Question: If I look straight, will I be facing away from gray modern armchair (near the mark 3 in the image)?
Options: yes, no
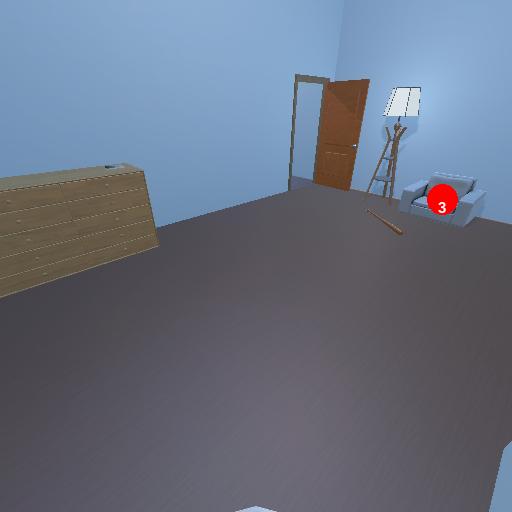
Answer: yes